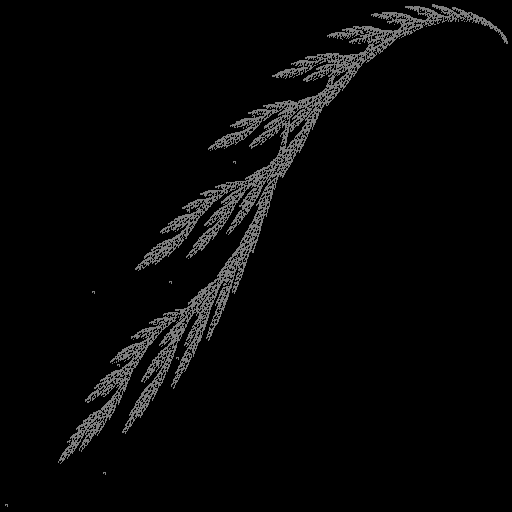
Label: snail